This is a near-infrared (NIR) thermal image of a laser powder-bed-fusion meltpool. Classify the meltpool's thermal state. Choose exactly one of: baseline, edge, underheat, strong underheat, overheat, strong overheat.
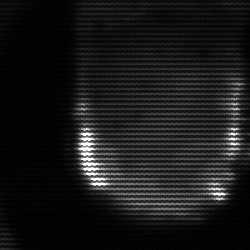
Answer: baseline